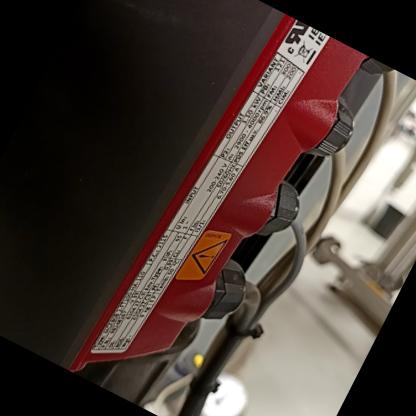
Klasa: tabliczka-znamionowa